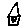
Label: house